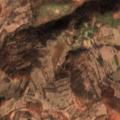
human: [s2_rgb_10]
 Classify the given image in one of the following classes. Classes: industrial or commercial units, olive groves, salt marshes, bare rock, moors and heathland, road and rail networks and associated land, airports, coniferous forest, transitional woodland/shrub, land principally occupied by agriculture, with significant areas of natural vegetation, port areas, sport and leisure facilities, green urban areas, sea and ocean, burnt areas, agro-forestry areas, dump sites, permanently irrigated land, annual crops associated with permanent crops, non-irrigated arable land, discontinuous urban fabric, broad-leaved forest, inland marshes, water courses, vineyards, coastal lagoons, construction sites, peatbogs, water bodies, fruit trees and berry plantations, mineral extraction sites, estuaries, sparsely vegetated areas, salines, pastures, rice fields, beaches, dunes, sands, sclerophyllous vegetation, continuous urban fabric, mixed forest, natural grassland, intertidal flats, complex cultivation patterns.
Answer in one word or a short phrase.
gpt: complex cultivation patterns, land principally occupied by agriculture, with significant areas of natural vegetation, broad-leaved forest, transitional woodland/shrub